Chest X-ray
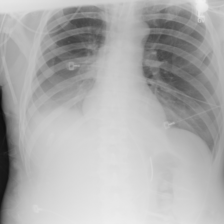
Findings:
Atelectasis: negative
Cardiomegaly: negative
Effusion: negative
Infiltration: negative
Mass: negative
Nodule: negative
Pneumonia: negative
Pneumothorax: negative
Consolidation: negative
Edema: negative
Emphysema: negative
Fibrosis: negative
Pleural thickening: negative
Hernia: negative